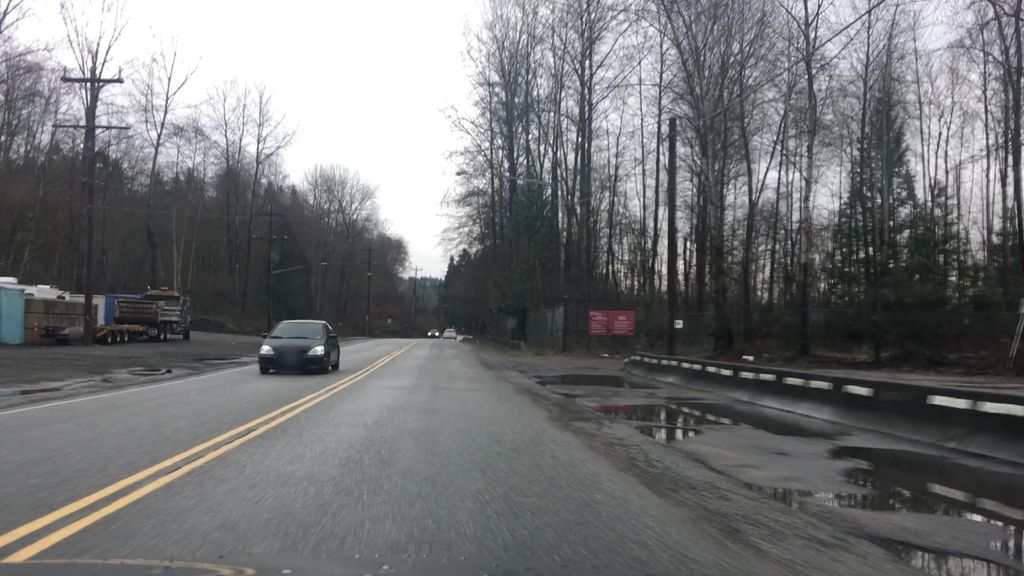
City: vancouver